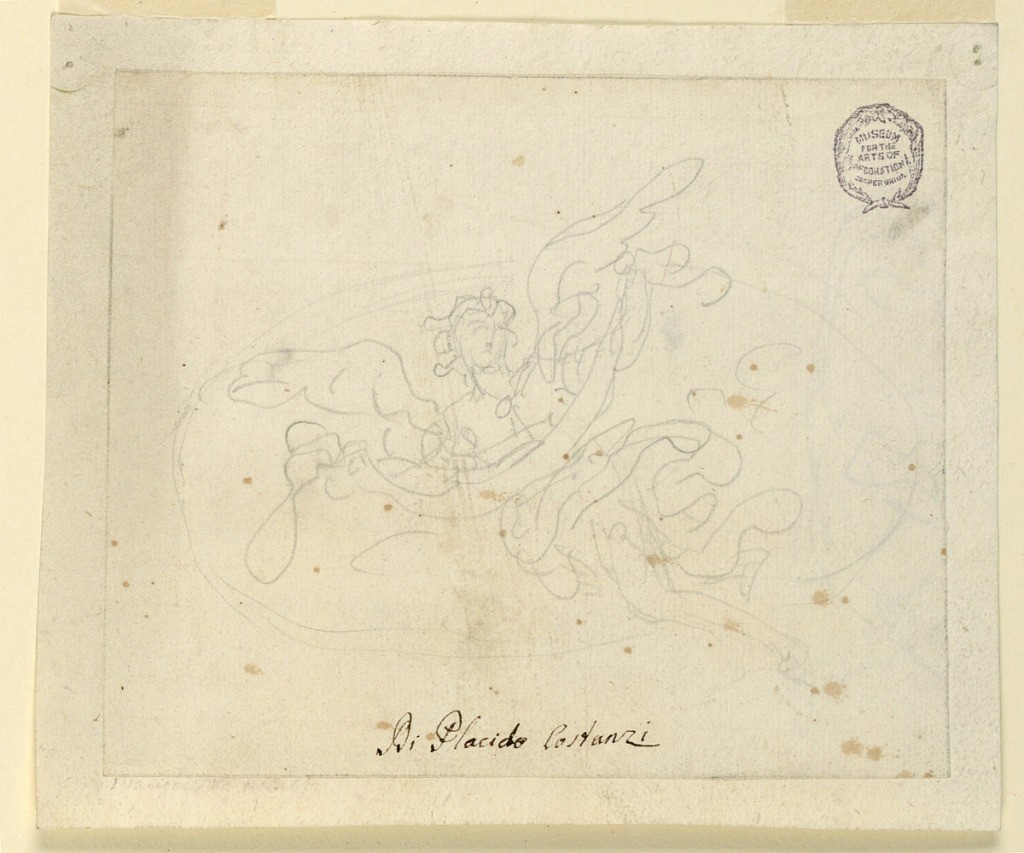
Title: Sketch for a Flying Angel
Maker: Placido Costanzi, Italian, 1702 - 1759
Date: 1725–1759
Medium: Black chalk on paper
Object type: Drawing
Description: Sketch of an angel, head at left. Body shown from the front, carrying a scroll. Framing line.